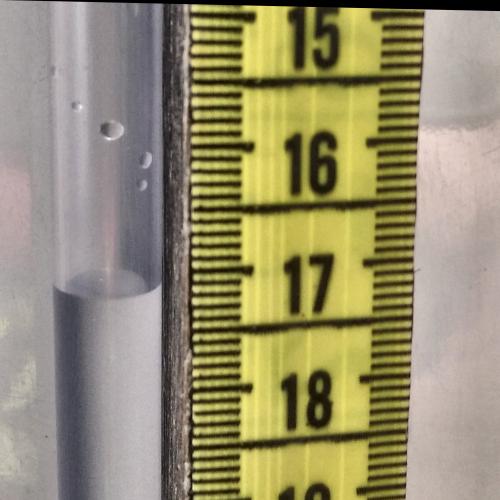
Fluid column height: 17.1 cm